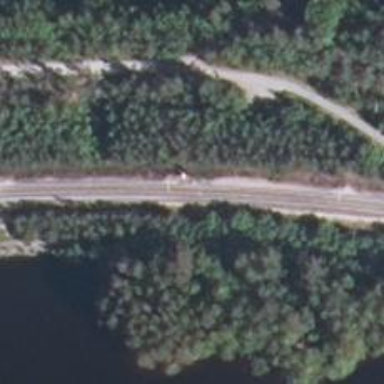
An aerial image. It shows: Railway signal.